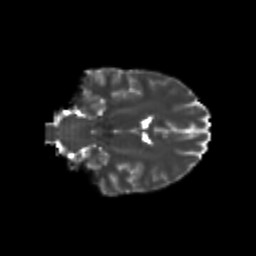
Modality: T2w
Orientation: coronal
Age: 22
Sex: female
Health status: healthy
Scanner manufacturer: philips
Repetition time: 7.39 s
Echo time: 0.08599 s